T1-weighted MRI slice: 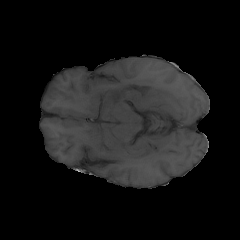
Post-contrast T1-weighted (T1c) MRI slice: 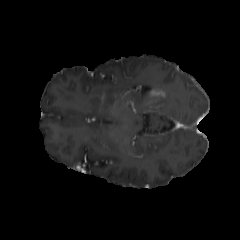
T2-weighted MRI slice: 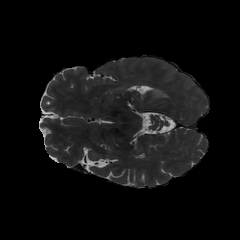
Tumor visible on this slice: yes